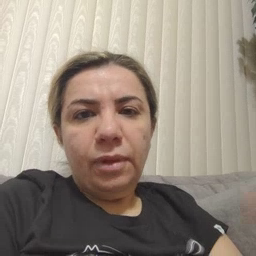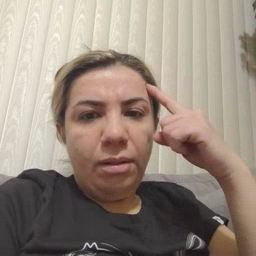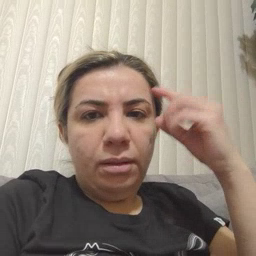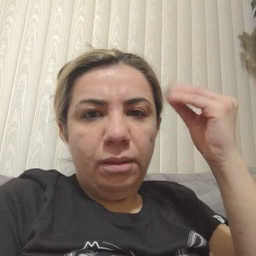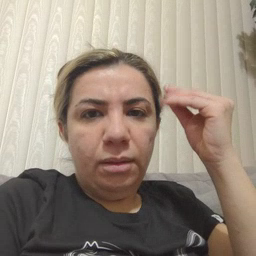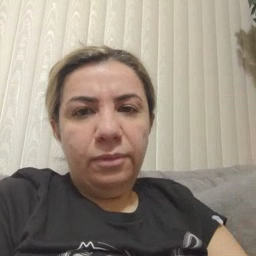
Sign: think